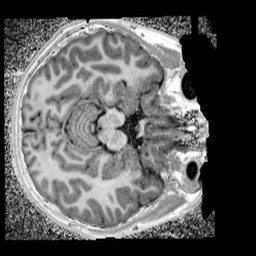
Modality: UNIT1_denoised
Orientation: axial
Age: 13
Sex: male
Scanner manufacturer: siemens
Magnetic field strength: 3 T
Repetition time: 4 s
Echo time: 0.00299 s